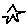
Label: star